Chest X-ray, AP view. Patient: 43 years old, sex M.
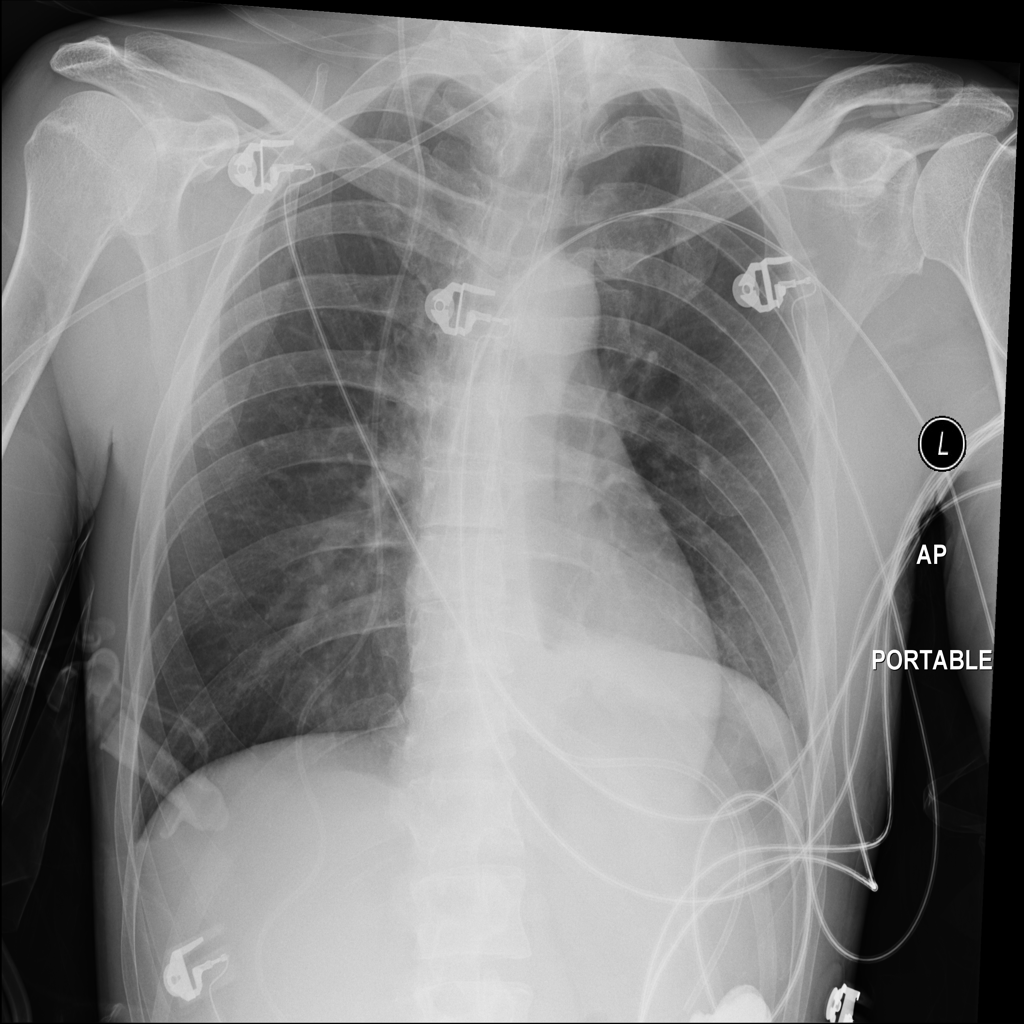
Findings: No Finding